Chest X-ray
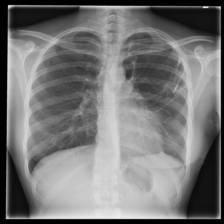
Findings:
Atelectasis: negative
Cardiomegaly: negative
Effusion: negative
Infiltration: positive
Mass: negative
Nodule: negative
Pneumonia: negative
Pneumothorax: negative
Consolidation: negative
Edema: negative
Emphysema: negative
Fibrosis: negative
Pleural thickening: negative
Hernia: negative